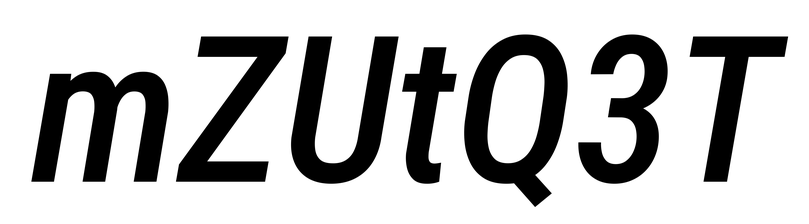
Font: Roboto-Italic_Condensed_Medium_Italic